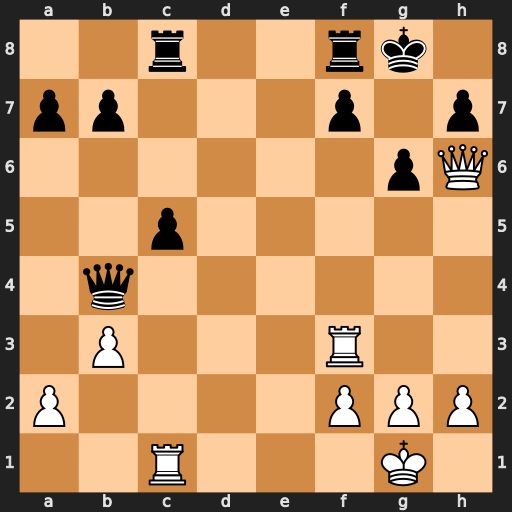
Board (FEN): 2r2rk1/pp3p1p/6pQ/2p5/1q6/1P3R2/P4PPP/2R3K1
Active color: w
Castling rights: -
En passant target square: -
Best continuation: Rh3 Rfe8 Qxh7+